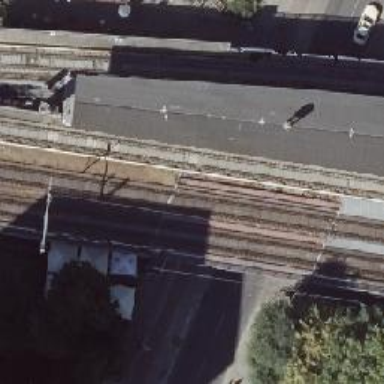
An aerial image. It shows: Bridge for electrified railway with contact line. The railway has ballastless track.